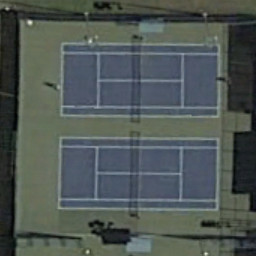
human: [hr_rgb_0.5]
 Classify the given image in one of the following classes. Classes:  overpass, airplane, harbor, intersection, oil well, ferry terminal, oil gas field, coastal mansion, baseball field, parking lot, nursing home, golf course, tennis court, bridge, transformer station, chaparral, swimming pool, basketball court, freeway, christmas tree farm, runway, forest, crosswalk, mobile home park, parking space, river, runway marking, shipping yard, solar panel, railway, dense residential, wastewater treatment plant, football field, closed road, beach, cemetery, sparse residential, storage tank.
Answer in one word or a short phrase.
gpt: tennis court